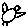
Label: bird